Question: I am using GXT 2.3.1 ,
I want to create a form on the center screen.
So i Used form example from the demo <URL>
and 'CenterLayout' as given in the demo <URL>
but it doesnt appear to be similar as given in Demo. neither its the from is in Center.
can any body explain this.??
my code
'''
public class EmpDetails extends LayoutContainer {
private VerticalPanel EmpVP;
private FormData formData;
public EmpDetails() {
formData = new FormData("-20");
EmpVP = new VerticalPanel();
EmpVP.setSpacing(10);
createForm();
setLayout(new CenterLayout());
add(EmpVP);
}
private void createForm() {// some textboxes and radio button from demo example}
'''
output screen

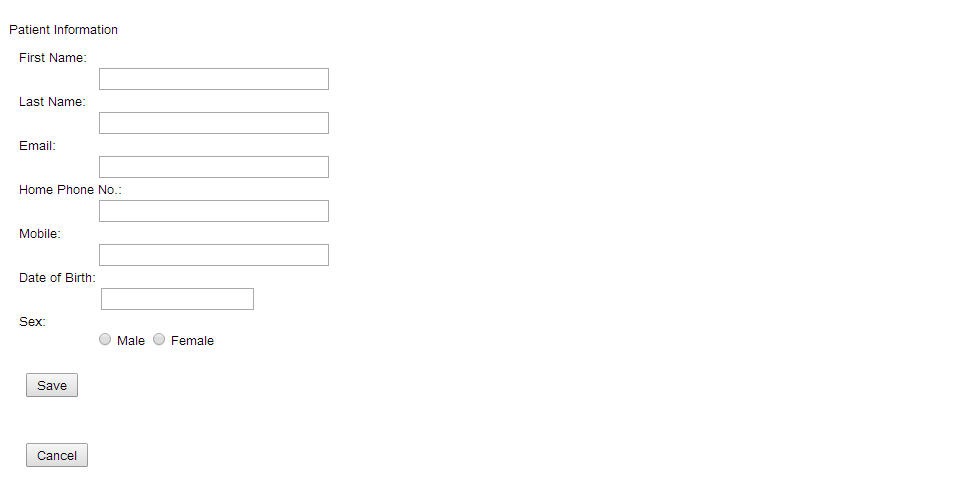
Answer: Try with 'HorizontalAlignment'. The table that is auto-generated by GWT is not having width 100% in this case. Just set it using css.
'''
public EmpDetails() {
formData = new FormData("-20");
empVP = new VerticalPanel();
empVP.setStyleName("topPanel");
empVP.setSpacing(10);
createForm();
empVP.setHorizontalAlign(HorizontalAlignment.CENTER);
add(empVP);
}
'''
css:
'''
.topPanel > table{
width:100%;
}
'''
set the style attribute for 'FormPanel' if you want all the title to be left aligned.
you can move it to a separate style in css.
'''
FormPanel simple = new FormPanel();
...
simple.setStyleAttribute("text-align", "left");
'''
Note: Follow Java naming conventions.